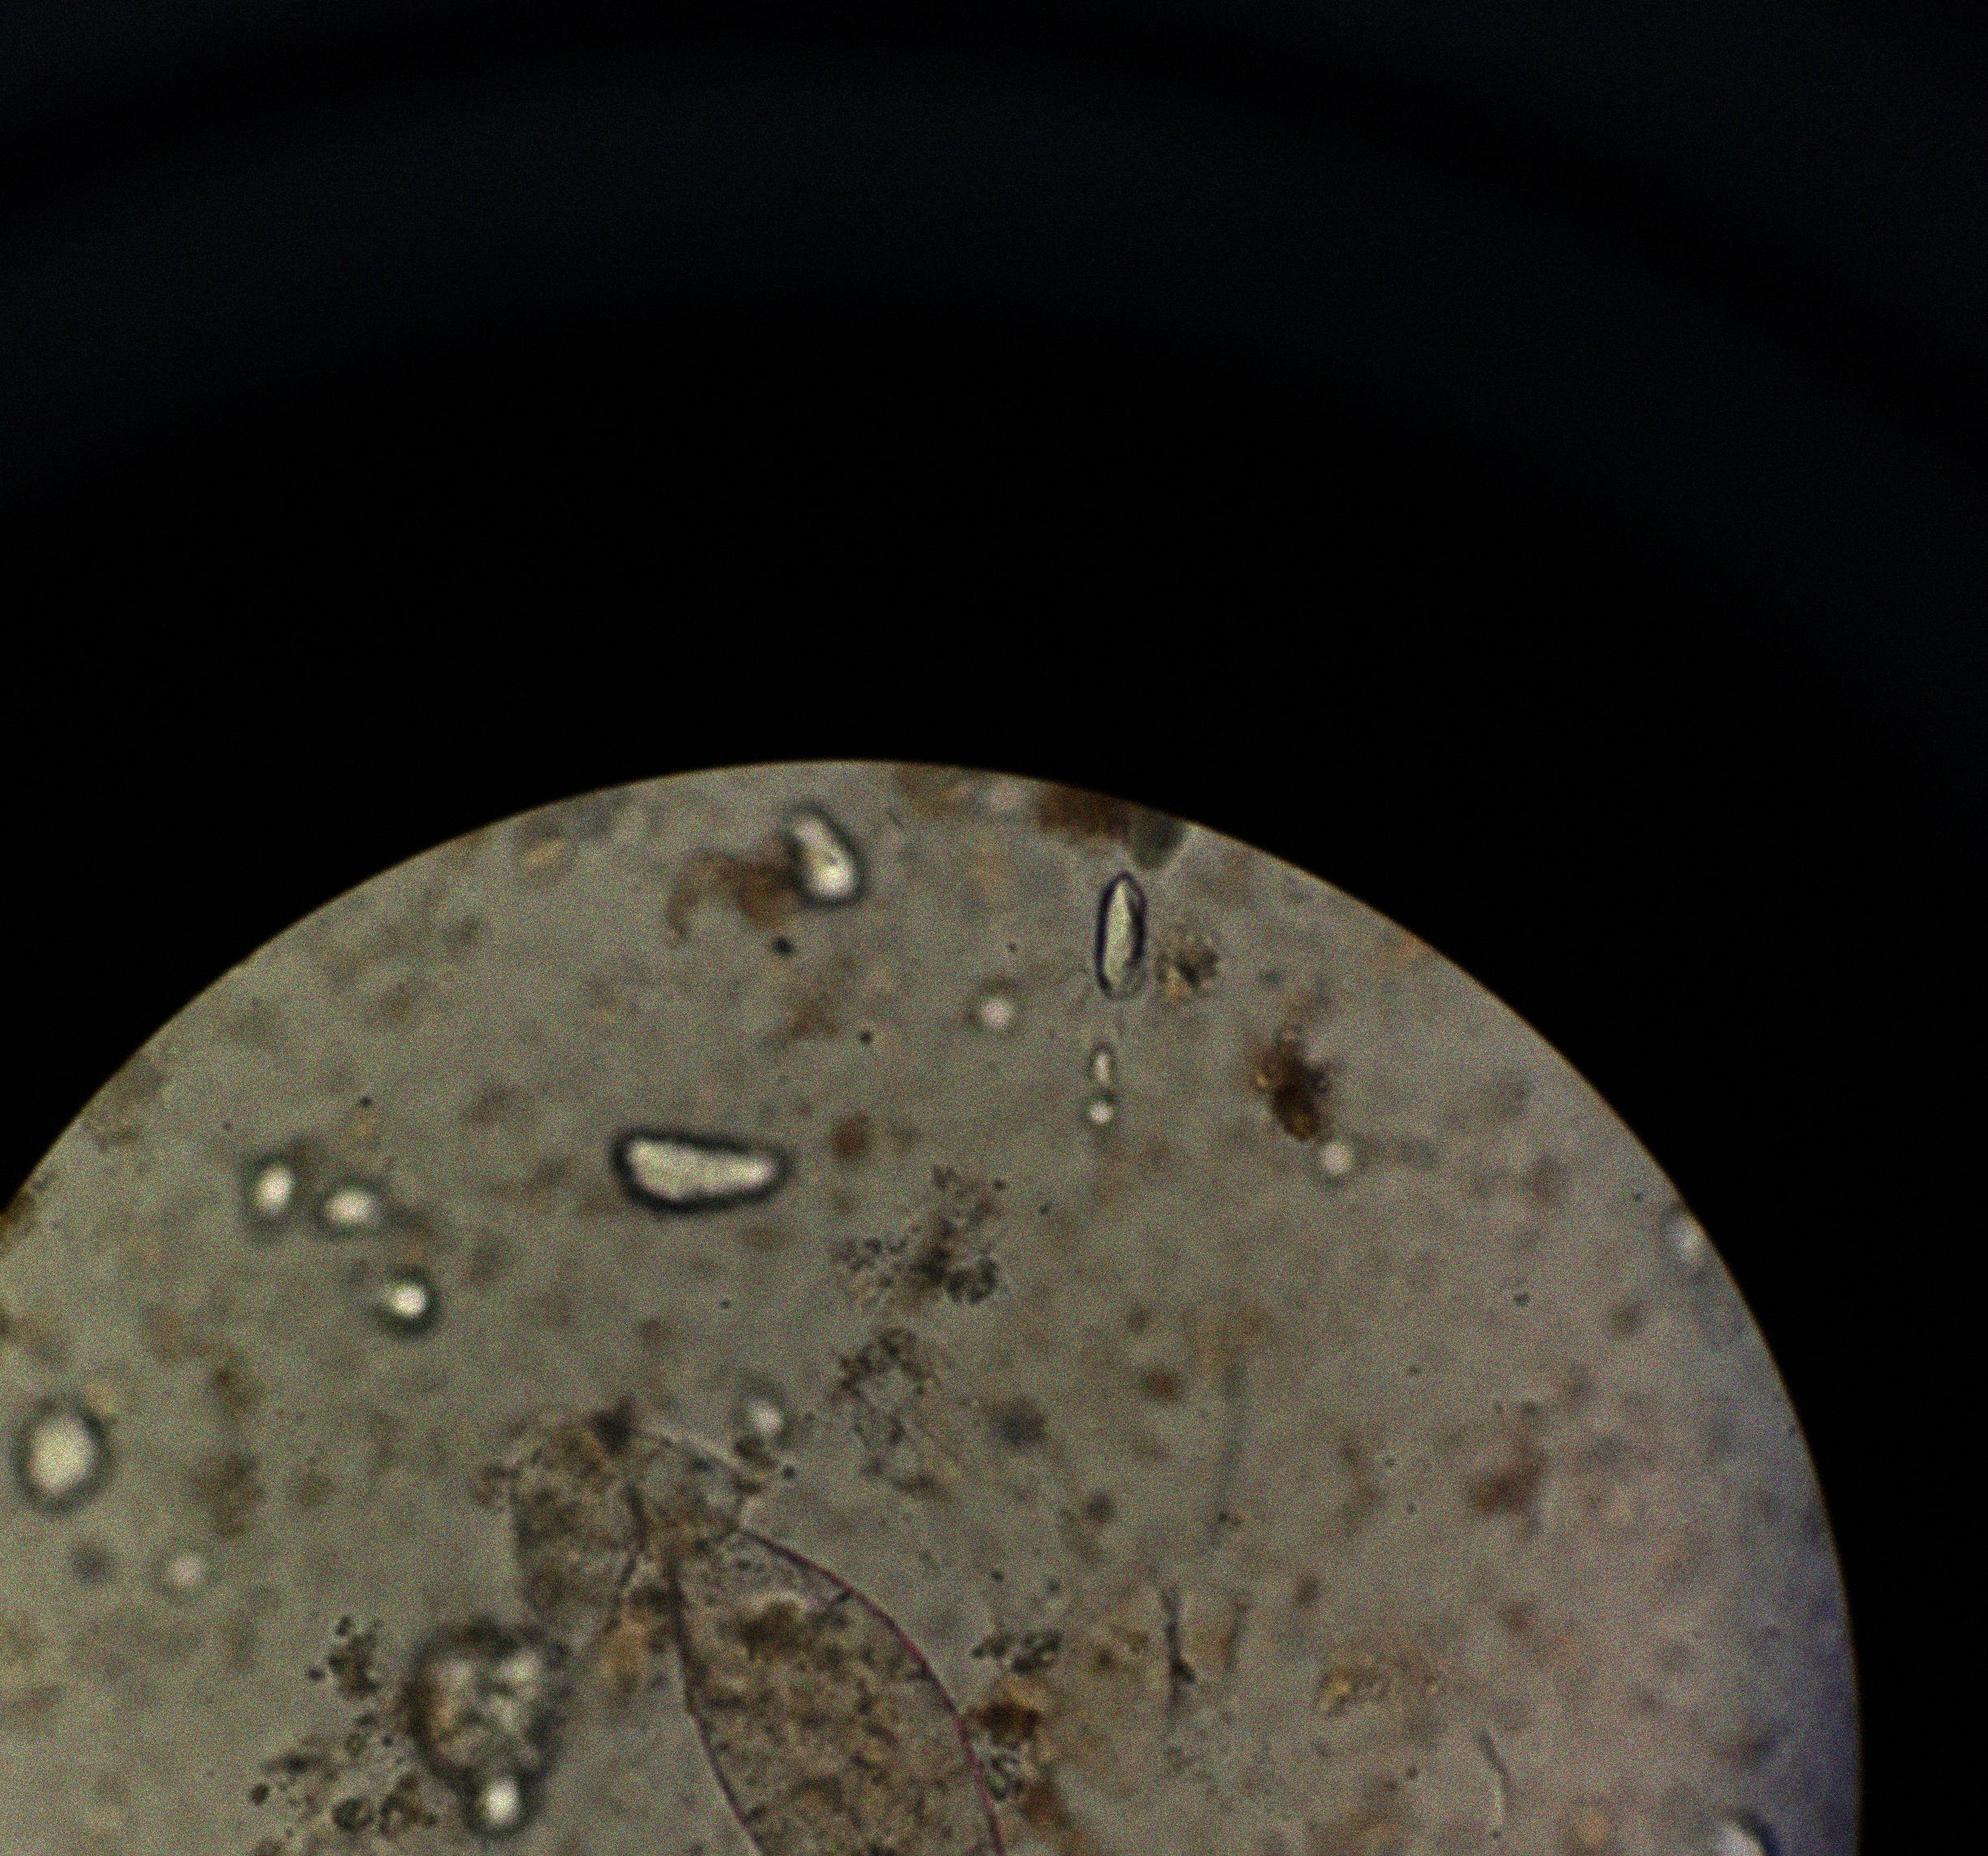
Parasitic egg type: Fasciolopsis buski